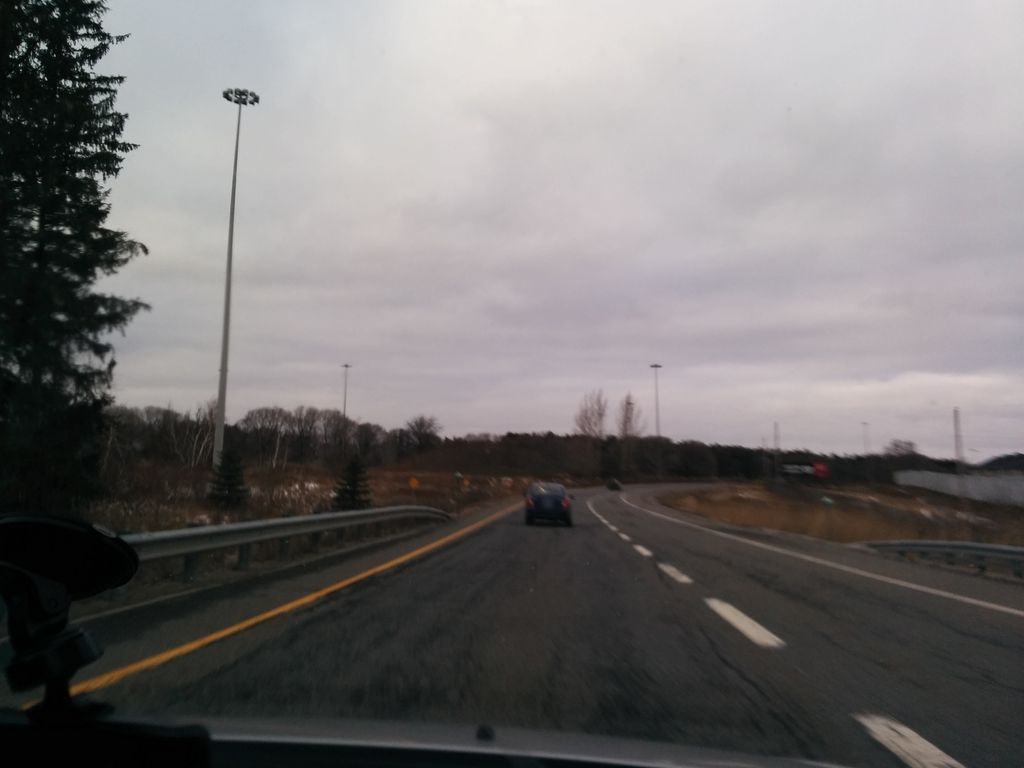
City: hamilton